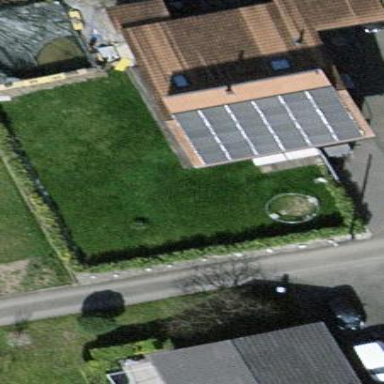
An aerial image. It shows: Gabled roof on residential building.